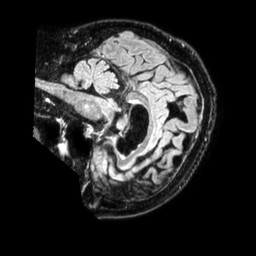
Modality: FLAIR
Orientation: sagittal
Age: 61
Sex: male
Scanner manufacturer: philips
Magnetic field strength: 1.5 T
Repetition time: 4.8 s
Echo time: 0.3364 s